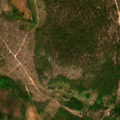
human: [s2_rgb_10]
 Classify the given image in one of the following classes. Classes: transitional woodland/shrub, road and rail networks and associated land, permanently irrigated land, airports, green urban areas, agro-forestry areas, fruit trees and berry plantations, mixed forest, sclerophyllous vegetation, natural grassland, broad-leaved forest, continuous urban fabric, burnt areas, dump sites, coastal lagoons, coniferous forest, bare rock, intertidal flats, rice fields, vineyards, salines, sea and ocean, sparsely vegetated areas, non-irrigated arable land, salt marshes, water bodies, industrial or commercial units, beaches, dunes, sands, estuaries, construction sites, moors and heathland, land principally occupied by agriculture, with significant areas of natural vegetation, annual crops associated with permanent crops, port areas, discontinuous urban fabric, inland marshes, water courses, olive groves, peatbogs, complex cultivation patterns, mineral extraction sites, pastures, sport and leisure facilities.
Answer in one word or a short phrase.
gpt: coniferous forest, mixed forest, transitional woodland/shrub